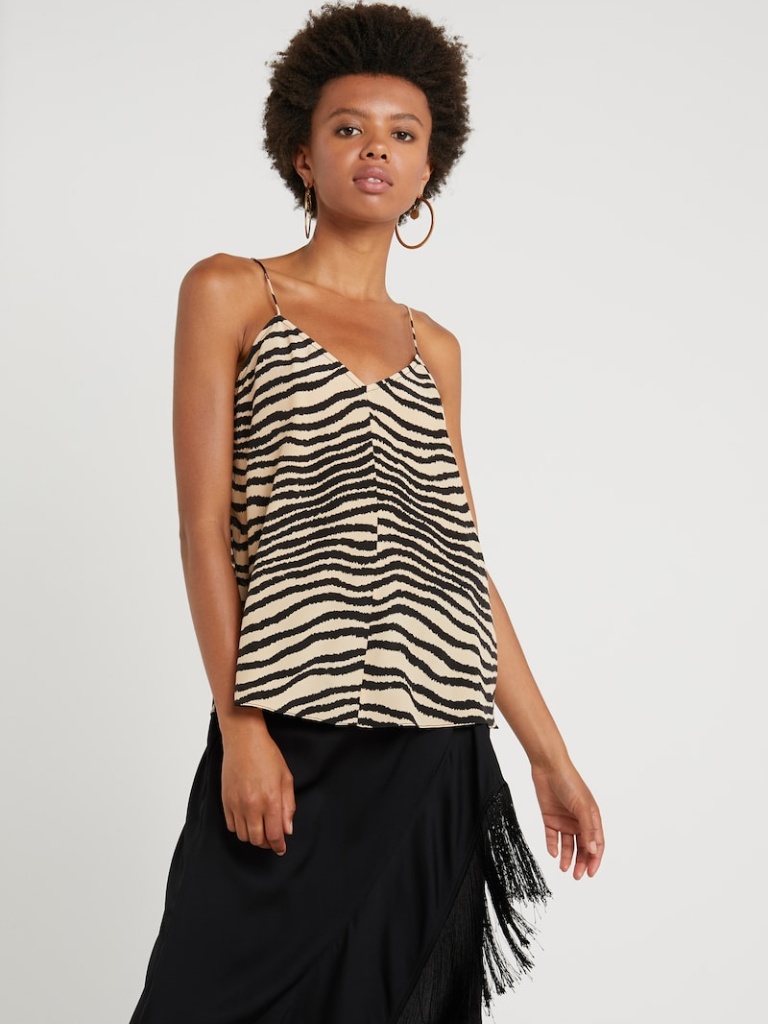
satin loose sleeveless hip length Untucked v-neck camisole